二年级 · 计数
买一本 20 元的书, 可以怎样付钱？借助下面的表格列一列。分）

|  | 10 元 | 5 元 | 1 元 |
| :--- | :--- | :--- | :--- |
| 第一种 |  |  |  |
| 第二种 |  |  |  |
| 第三种 |  |  |  |
| 第四种 |  |  |  |
| 第五种 |  |  |  |

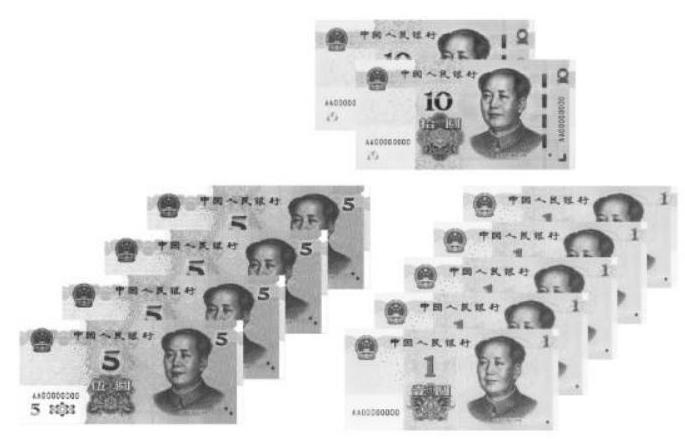
答案: |  | 10 元 | 5 元 | 1 元 |
| :---: | :---: | :---: | :---: |
| 第一种 | 2 张 | 0 张 | 0 张 |
| 第二种 | 1 张 | 2 张 | 0 张 |
| 第三种 | 1 张 | 1 张 | 5 张 |
| 第四种 | 0 张 | 4 张 | 0 张 |
| 第五种 | 0 张 | 3 张 | 5 张 |